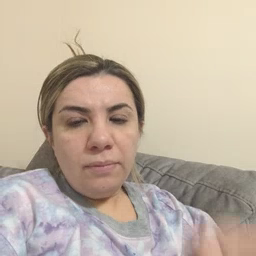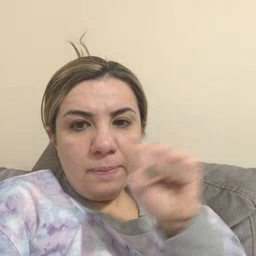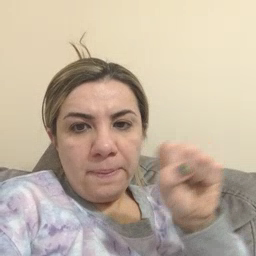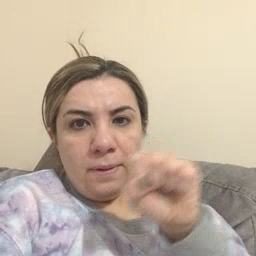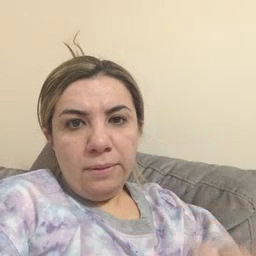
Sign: shoe